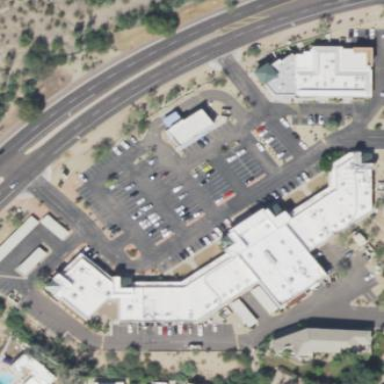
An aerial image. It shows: Retail area.